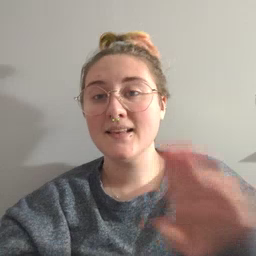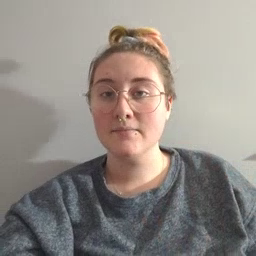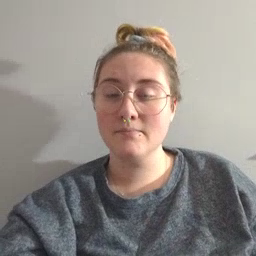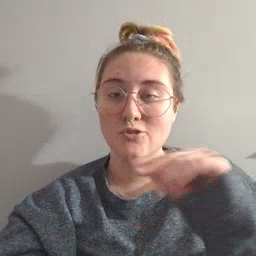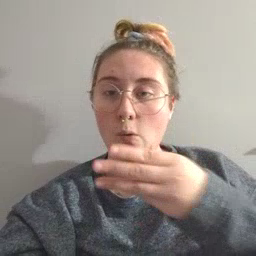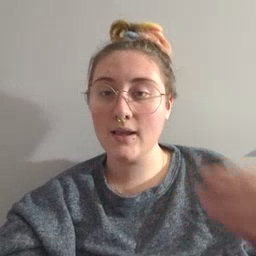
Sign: story